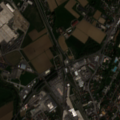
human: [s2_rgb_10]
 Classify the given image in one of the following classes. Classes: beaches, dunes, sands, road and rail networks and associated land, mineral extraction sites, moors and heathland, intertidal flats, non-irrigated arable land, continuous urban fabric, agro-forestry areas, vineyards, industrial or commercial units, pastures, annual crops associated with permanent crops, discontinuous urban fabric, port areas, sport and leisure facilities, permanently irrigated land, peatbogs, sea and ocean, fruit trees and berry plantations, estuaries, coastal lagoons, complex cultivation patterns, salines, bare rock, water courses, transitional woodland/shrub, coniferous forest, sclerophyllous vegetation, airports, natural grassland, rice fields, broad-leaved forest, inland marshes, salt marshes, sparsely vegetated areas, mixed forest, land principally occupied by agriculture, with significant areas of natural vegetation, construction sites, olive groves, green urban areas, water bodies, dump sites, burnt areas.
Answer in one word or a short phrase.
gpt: discontinuous urban fabric, industrial or commercial units, non-irrigated arable land